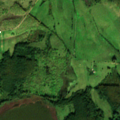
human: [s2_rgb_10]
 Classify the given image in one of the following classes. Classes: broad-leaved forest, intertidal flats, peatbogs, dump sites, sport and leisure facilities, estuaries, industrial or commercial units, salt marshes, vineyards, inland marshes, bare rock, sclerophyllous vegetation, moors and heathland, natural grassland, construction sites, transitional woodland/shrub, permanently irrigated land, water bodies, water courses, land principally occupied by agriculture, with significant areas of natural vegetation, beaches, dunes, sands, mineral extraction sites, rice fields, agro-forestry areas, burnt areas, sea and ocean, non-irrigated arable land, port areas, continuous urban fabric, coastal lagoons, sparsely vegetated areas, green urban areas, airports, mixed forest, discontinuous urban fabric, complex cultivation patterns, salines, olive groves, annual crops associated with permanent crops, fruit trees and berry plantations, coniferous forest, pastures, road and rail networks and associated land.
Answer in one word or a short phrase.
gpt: fruit trees and berry plantations, pastures, broad-leaved forest, water bodies